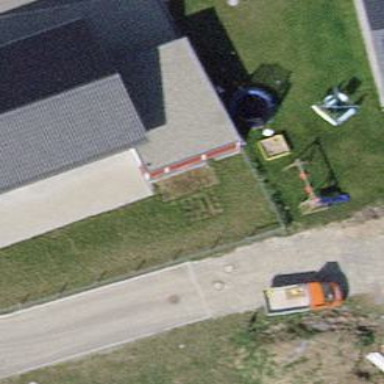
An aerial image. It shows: Carport structure.